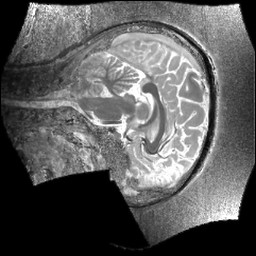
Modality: T1map
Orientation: sagittal
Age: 20
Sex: female
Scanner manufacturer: siemens
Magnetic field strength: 6.98 T
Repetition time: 6 s
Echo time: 0.00283 s